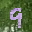
Label: 9